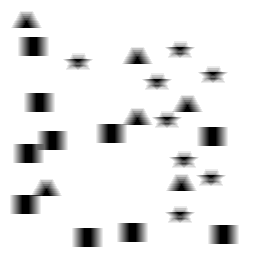
Squares: 10
Triangles: 6
Stars: 8
Total shapes: 24